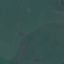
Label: Pasture